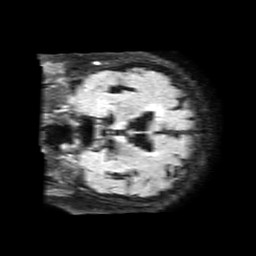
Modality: FLAIR
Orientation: coronal
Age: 64
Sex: male
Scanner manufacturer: philips
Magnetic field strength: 1.5 T
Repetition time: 6 s
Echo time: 0.1013 s